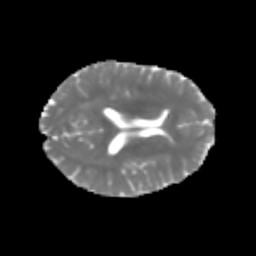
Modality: MD
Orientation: axial
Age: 23
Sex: male
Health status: healthy